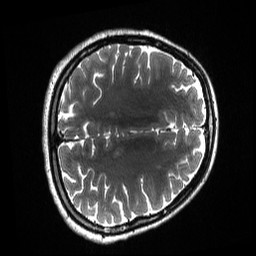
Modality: T2w
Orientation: axial
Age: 25
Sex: female